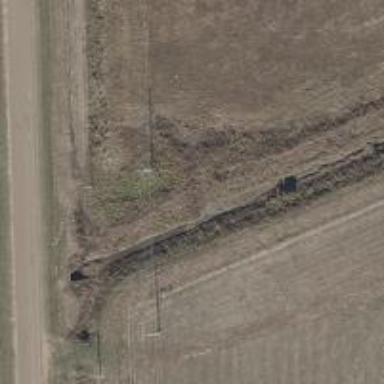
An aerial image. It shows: Power pole.